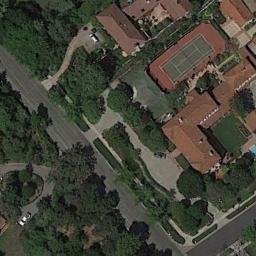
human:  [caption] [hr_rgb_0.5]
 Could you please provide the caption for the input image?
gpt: There are two tennis courts at the bottom of the picture .

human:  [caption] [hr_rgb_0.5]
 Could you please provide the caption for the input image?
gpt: The tennis court is on the grass next to some buildings and trees .

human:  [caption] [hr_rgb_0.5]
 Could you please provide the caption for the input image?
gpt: Tennis court and buildings surrounded by trees .

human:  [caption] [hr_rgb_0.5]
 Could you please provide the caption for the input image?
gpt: There are many buildings of different shapes beside the tennis courts .

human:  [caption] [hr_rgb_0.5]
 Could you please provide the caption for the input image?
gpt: There are many green trees and some brown buildings near the tennis court .